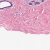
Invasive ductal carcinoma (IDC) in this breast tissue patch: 0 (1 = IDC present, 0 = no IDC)